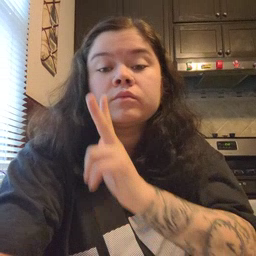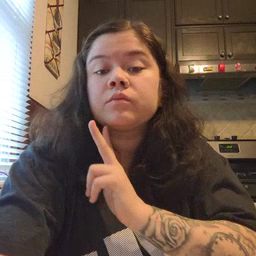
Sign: underwear